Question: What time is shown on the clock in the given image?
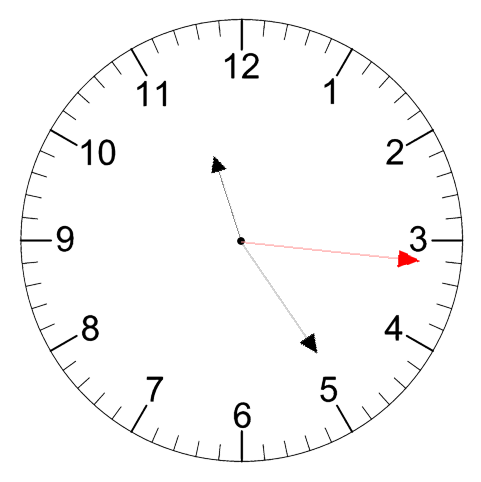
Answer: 11:24:16